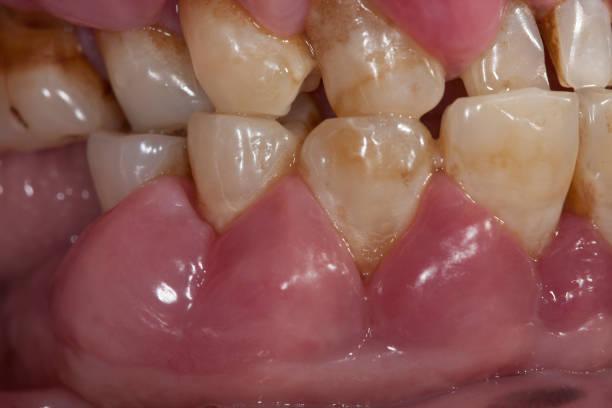
Condition: Calculus